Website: crate-barrel
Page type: customer-info-address
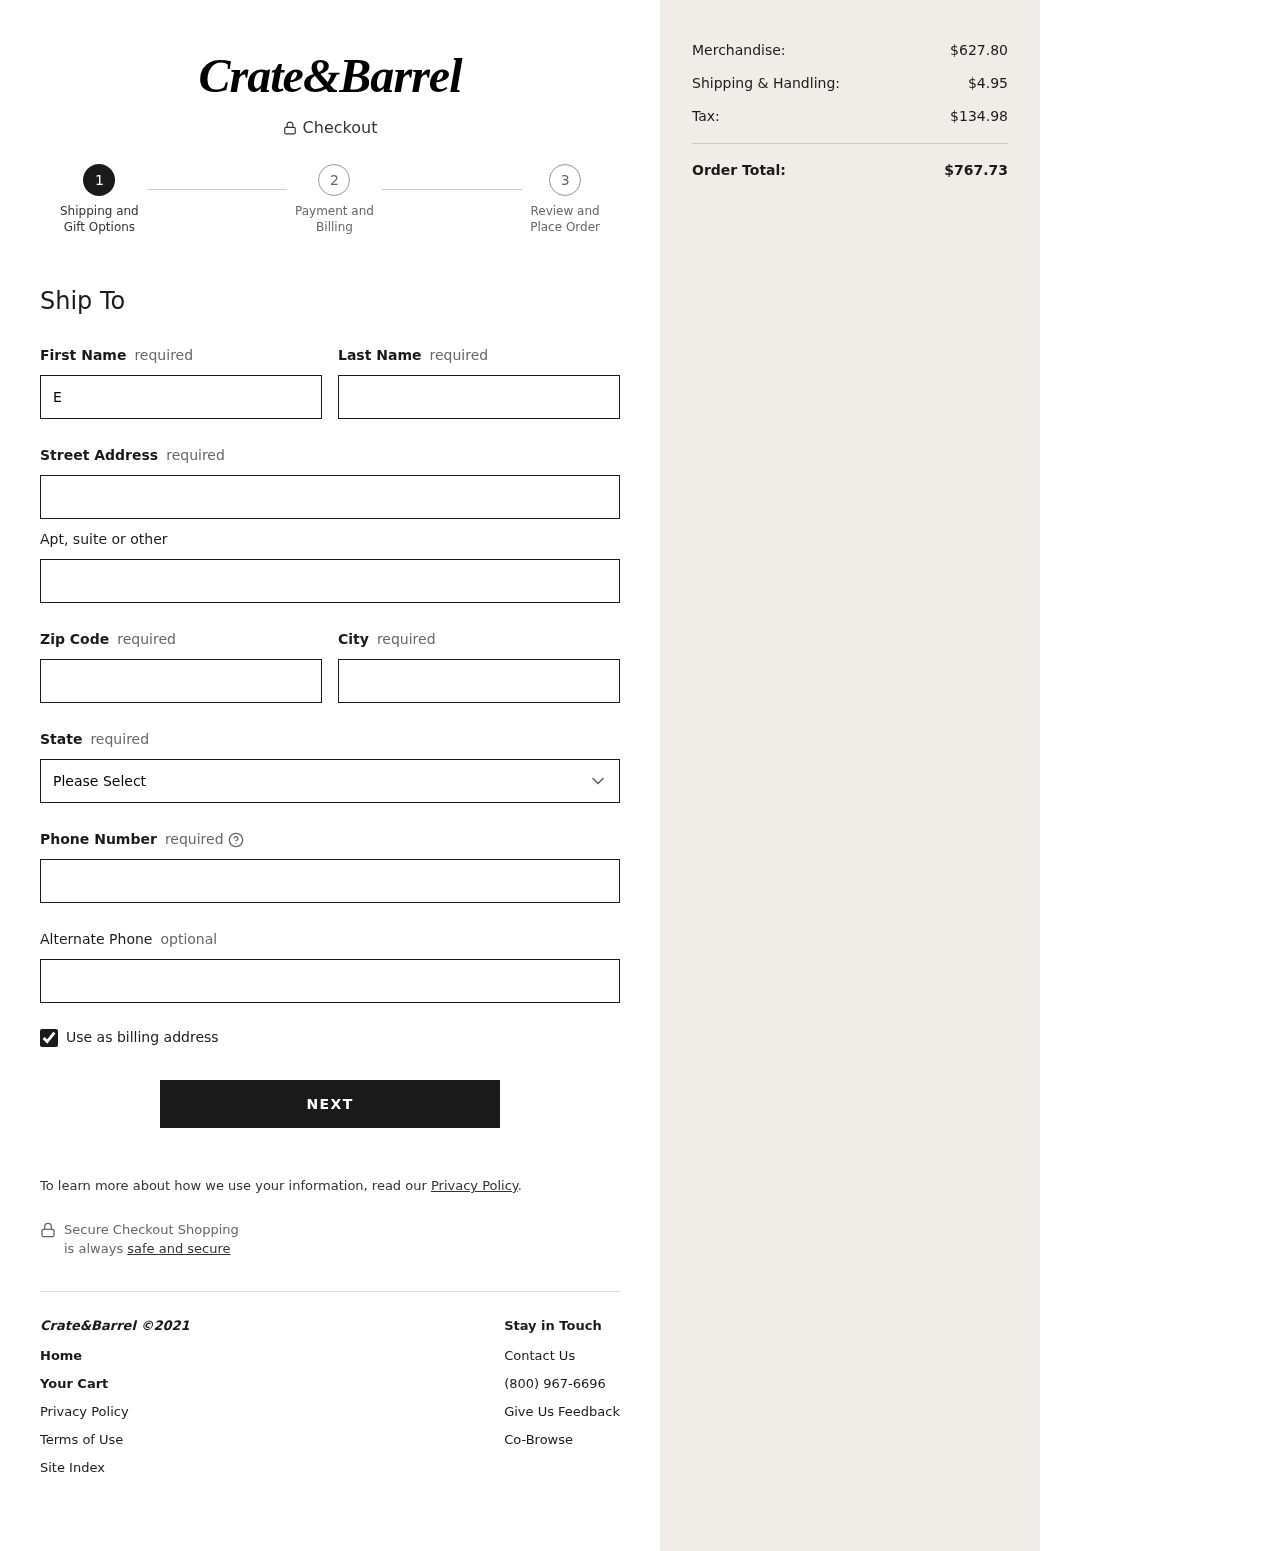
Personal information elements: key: PII_STATE
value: PW
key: PII_FIRSTNAME
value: Erica
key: PII_LASTNAME
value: Lewis
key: PII_STREET
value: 022 Pennington Creek Suite 296
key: PII_STREET2
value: Suite 475
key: PII_POSTCODE
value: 41942
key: PII_CITY
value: Zunigaside
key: PII_PHONE
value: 9502065269
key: PII_PHONE_ALT
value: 4185574662
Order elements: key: ORDER_SUBTOTAL
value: $627.80
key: ORDER_SHIPPING_COST
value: $4.95
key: ORDER_TAX
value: $134.98
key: ORDER_TOTAL
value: $767.73